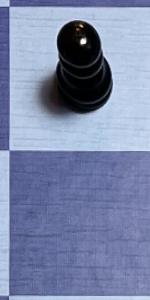
Label: Empty